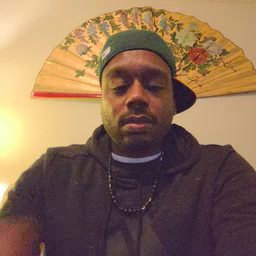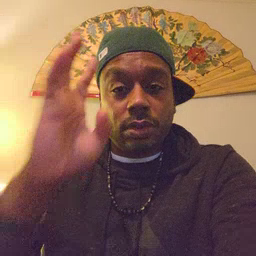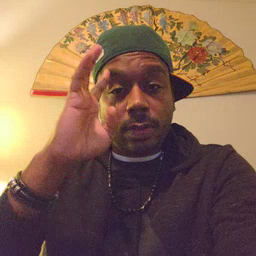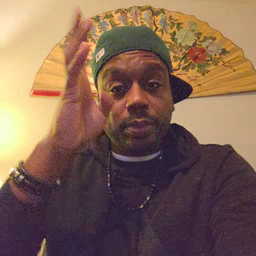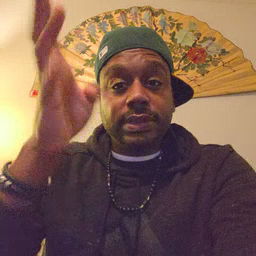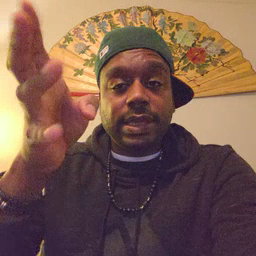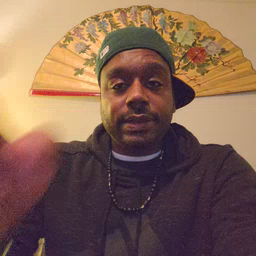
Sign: pretend